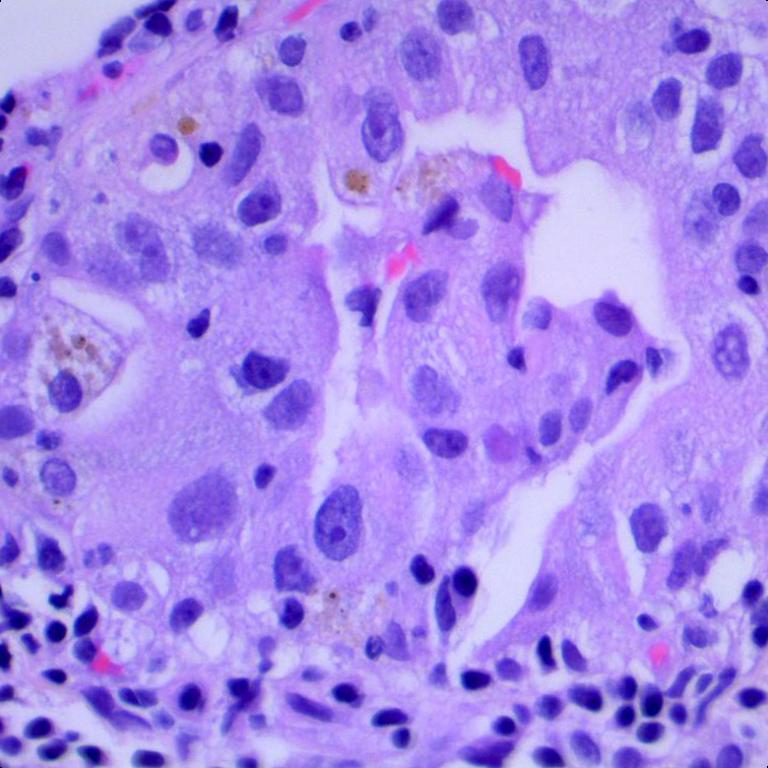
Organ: lung
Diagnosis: adenocarcinomas